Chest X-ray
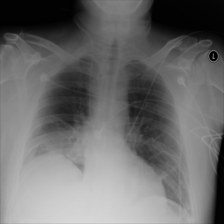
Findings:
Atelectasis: positive
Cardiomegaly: negative
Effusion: negative
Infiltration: positive
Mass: negative
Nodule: negative
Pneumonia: negative
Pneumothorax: negative
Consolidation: negative
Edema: negative
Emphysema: negative
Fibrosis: negative
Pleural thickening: negative
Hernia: negative